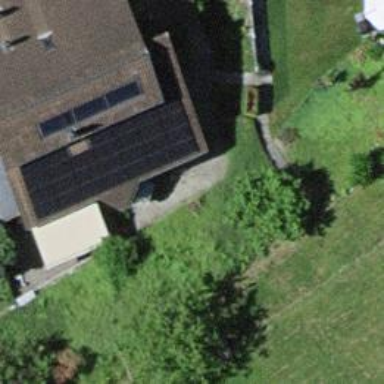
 consisting of solar photovoltaic panels."